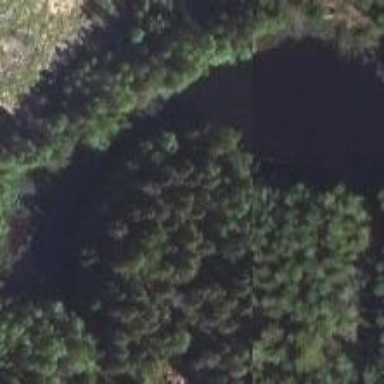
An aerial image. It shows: Pond surrounded by natural water.